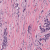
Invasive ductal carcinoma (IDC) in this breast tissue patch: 1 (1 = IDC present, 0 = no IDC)